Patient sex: M
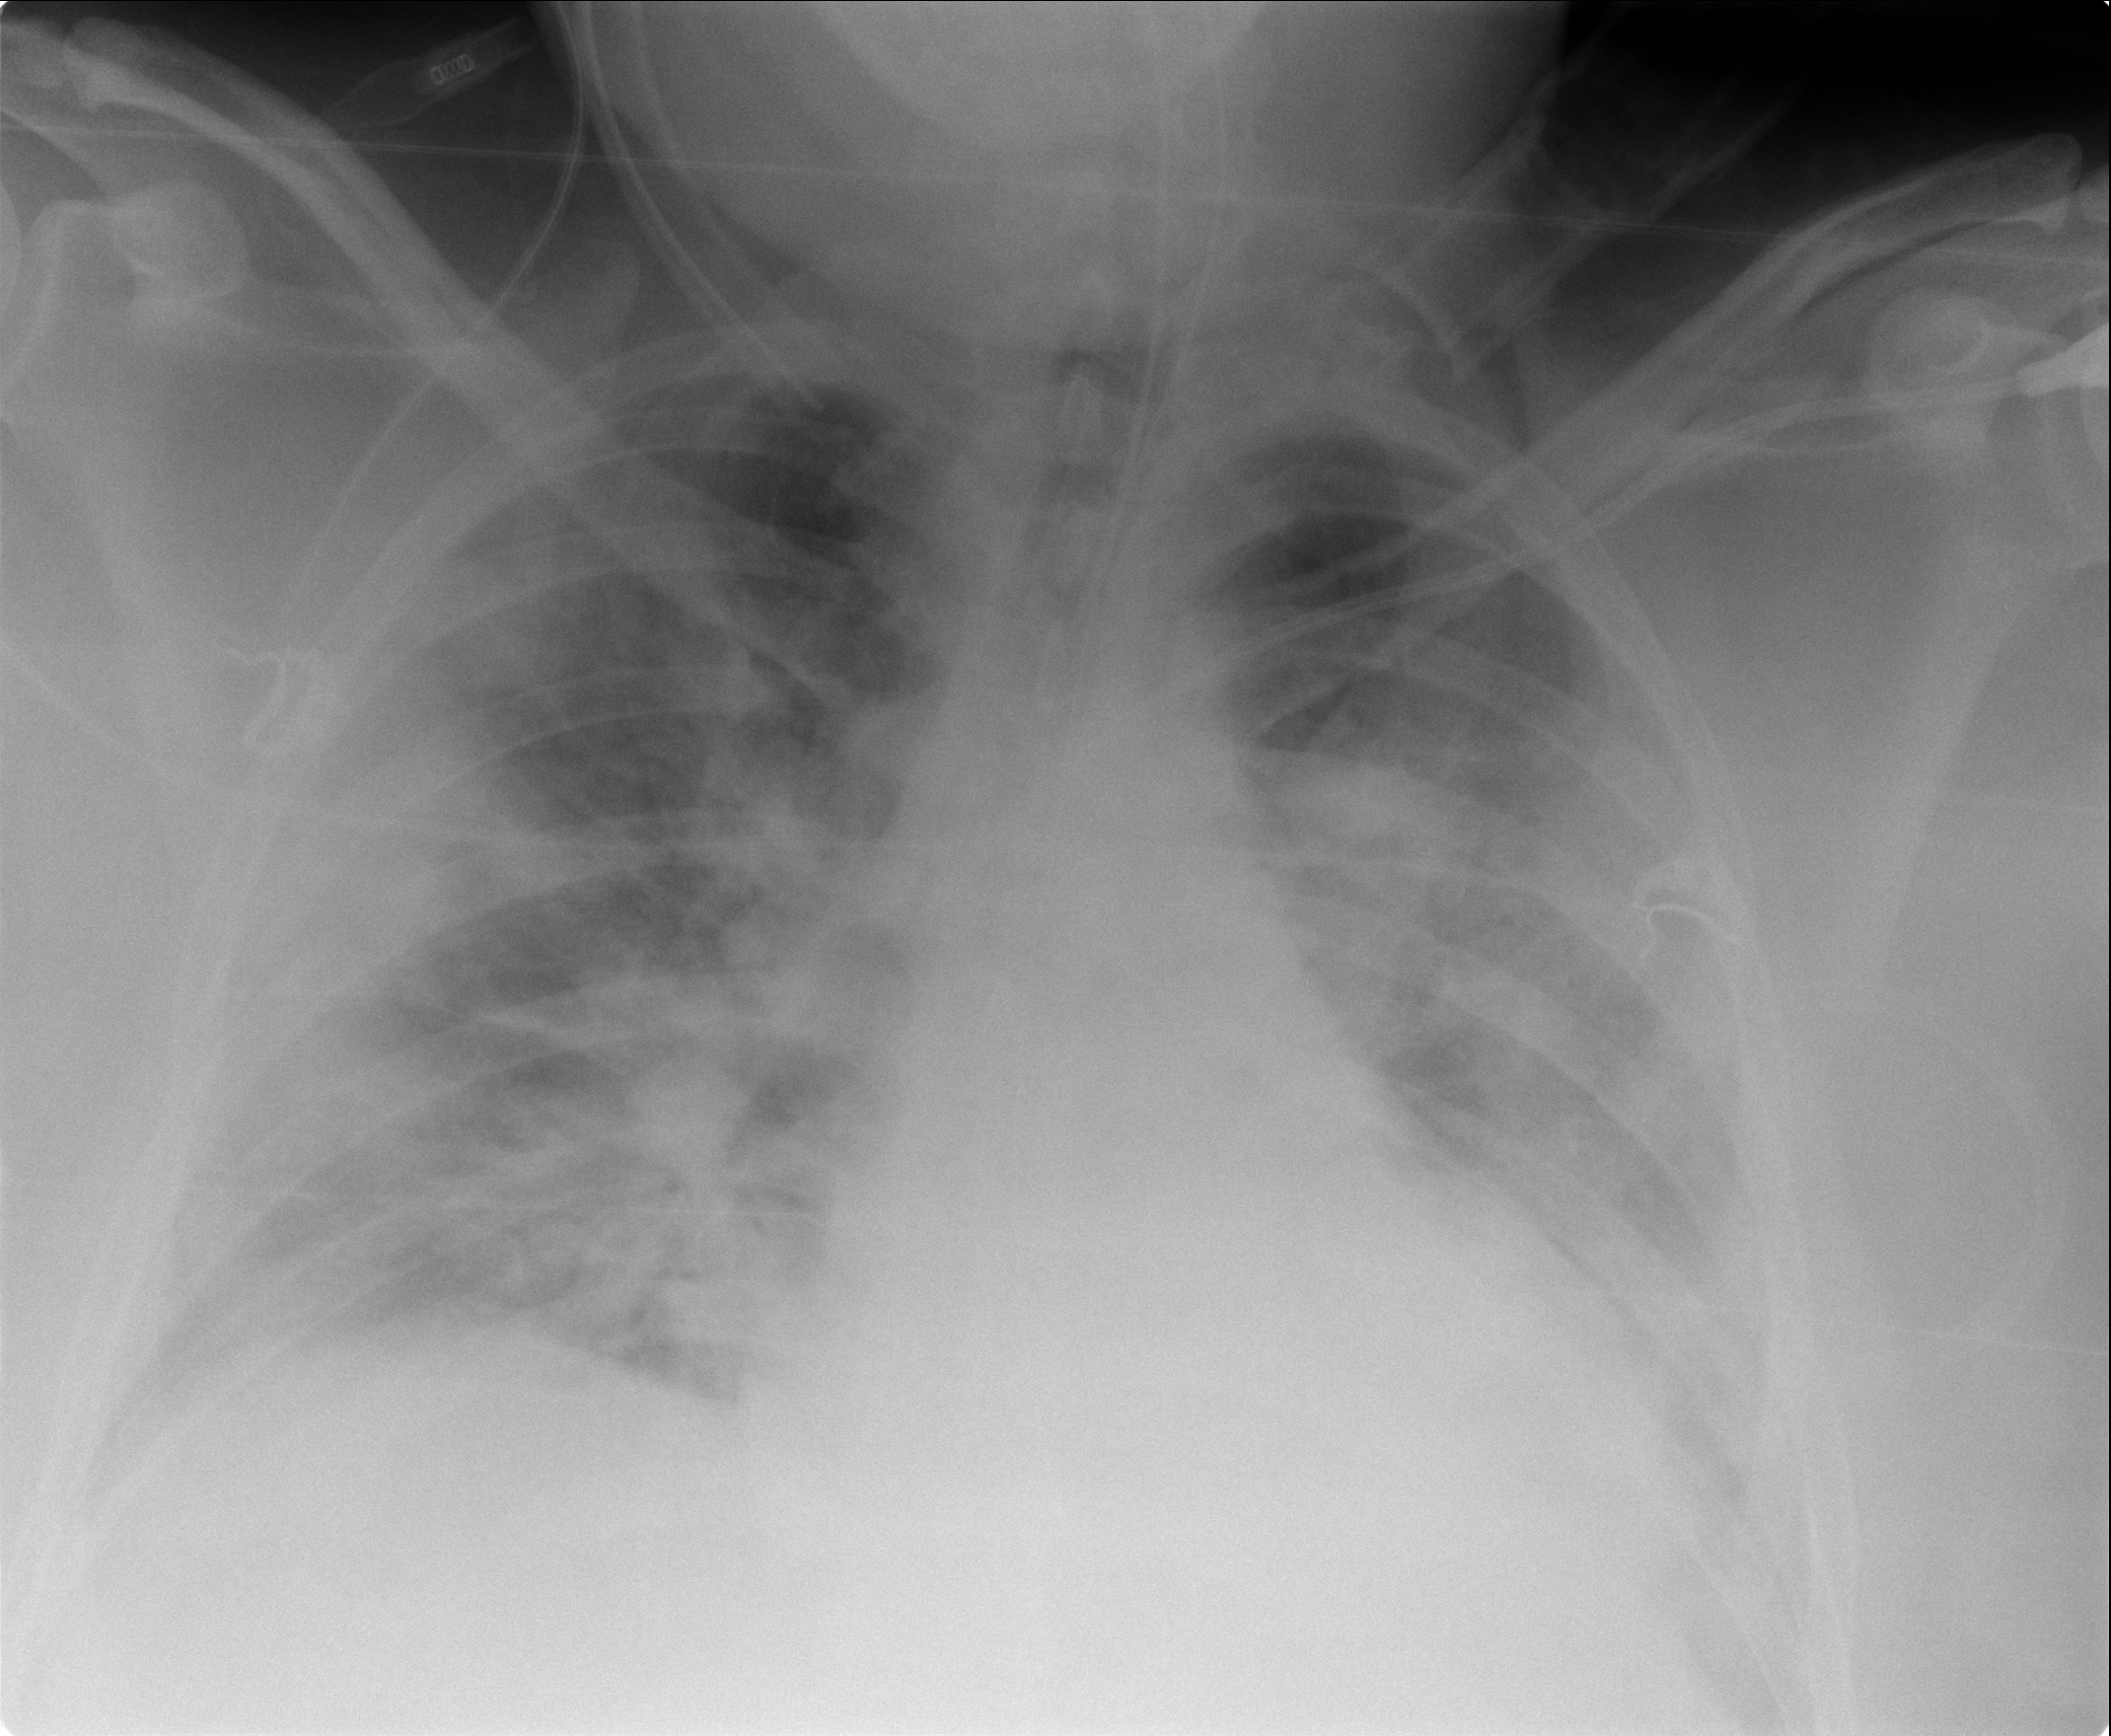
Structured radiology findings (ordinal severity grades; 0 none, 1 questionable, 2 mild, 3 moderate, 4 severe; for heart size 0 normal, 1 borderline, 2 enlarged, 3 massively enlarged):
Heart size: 2
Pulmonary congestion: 2
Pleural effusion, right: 2
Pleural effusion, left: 2
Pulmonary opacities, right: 3
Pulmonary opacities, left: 3
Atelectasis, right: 2
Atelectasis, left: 0